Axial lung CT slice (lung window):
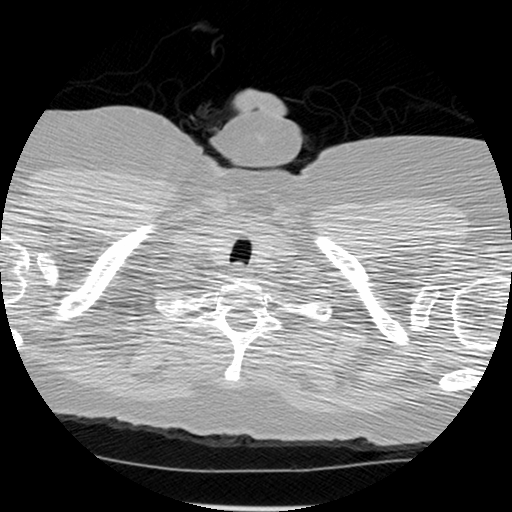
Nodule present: no